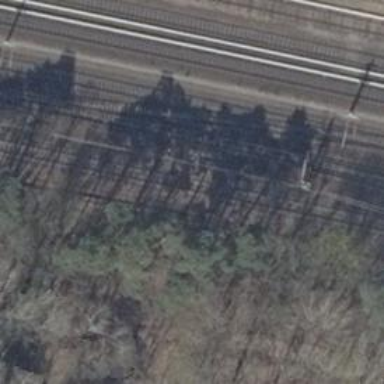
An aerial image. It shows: Railway switch with the turnout on the right side.